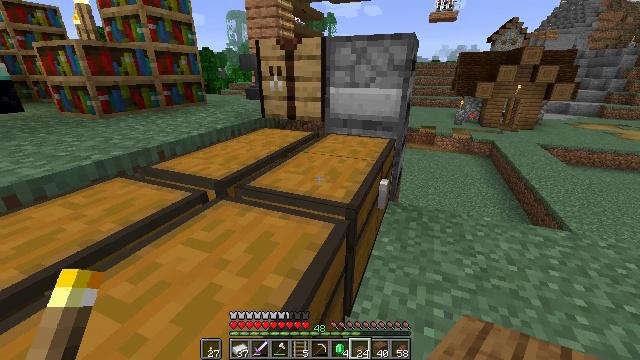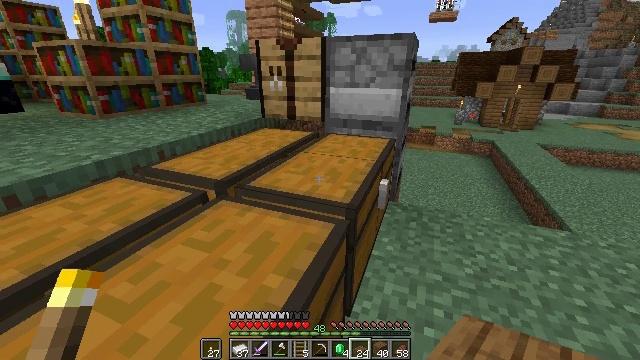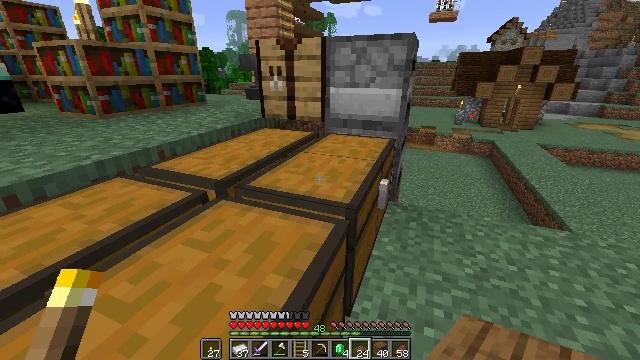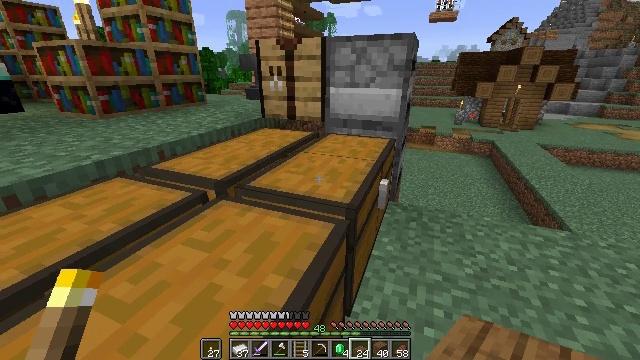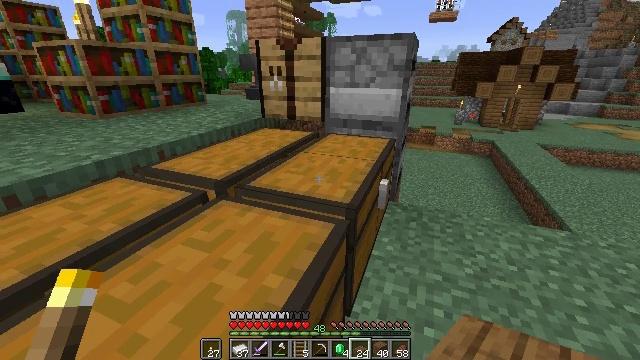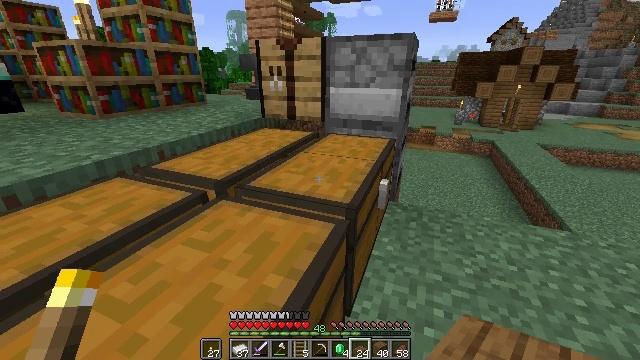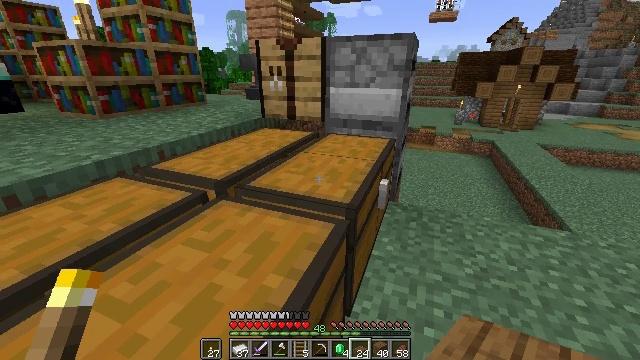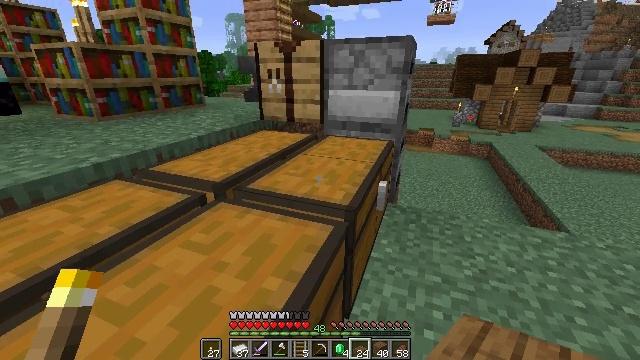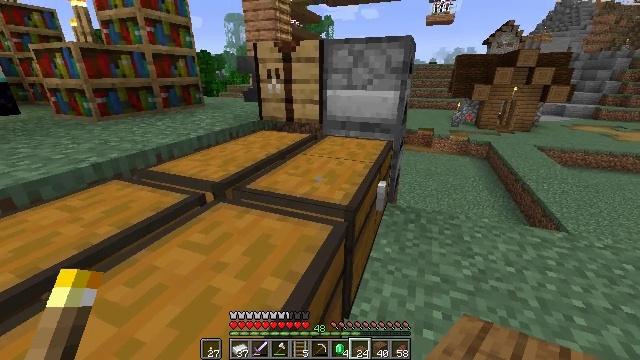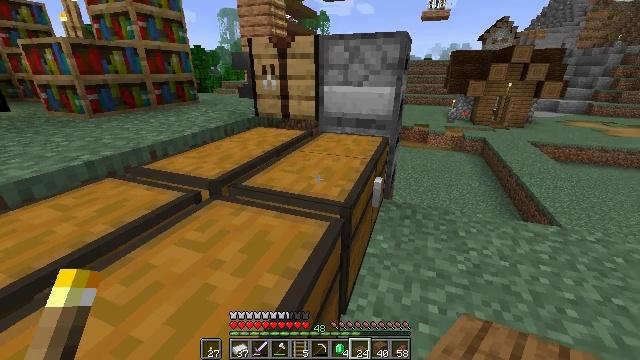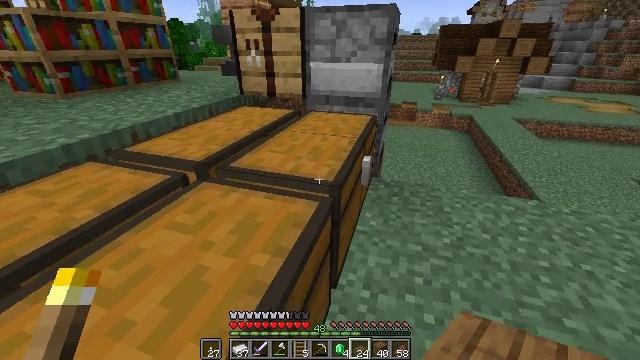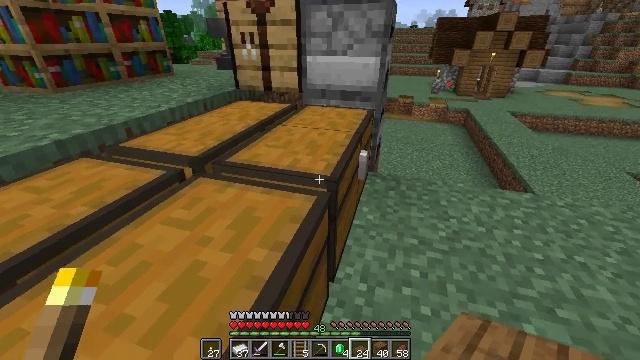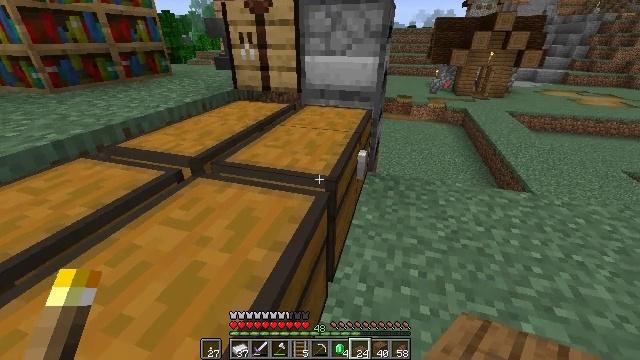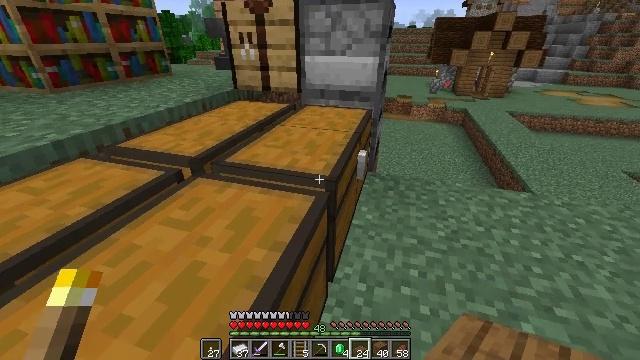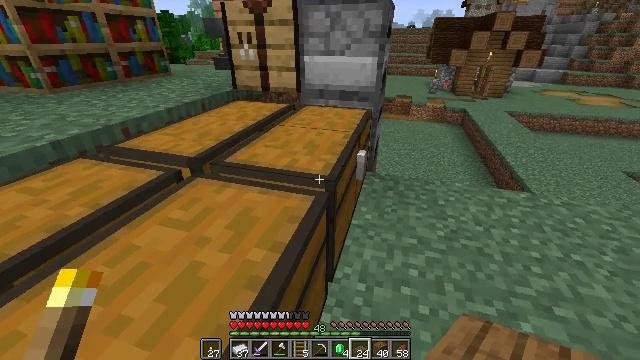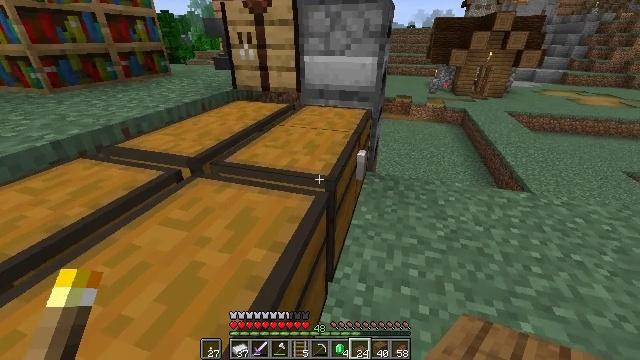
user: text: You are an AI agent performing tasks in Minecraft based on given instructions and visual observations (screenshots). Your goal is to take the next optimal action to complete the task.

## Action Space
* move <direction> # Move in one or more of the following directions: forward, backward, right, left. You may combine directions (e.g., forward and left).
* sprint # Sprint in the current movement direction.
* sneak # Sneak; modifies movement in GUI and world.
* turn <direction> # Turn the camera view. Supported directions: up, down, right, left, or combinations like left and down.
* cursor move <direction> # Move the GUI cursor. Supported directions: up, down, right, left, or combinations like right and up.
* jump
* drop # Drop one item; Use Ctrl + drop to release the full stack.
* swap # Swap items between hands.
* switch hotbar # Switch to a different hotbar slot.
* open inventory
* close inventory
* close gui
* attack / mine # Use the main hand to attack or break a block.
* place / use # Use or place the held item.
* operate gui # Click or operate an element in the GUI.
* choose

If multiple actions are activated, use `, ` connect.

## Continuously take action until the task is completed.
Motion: motion action
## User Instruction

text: Drop a spruce slab.
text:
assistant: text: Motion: no_op
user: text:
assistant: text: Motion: no_op
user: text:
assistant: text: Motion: no_op
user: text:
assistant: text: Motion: no_op
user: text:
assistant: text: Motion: no_op
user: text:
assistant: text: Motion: no_op
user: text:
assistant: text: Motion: no_op
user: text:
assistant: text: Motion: no_op
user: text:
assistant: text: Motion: no_op
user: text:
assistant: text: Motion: turn right and down
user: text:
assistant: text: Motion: turn down
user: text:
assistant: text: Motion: no_op
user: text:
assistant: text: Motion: no_op
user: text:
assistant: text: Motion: no_op
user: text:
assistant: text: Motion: no_op
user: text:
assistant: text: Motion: no_op
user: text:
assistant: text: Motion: no_op
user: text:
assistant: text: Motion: no_op
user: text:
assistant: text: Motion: no_op
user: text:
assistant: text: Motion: turn right
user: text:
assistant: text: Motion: turn right and down
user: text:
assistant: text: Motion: turn right
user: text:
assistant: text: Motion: turn right
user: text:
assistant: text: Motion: move forward, turn right
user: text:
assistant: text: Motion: move forward, turn right and up
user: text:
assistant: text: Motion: move forward, turn right and up
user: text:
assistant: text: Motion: move forward, turn up
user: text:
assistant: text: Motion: move forward, turn left and up
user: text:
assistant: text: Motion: move forward, sprint, turn left
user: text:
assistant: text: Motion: move forward, sprint, turn left